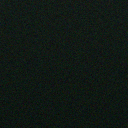
Screen state: off